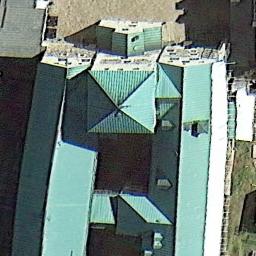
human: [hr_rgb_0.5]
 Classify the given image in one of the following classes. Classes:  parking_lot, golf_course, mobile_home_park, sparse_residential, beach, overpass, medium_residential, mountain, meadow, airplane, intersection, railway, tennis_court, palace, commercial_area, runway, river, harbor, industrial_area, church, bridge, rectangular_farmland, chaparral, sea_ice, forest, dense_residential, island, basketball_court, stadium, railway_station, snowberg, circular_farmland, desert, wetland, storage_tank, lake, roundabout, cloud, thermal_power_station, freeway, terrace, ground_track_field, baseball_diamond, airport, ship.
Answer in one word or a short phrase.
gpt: palace